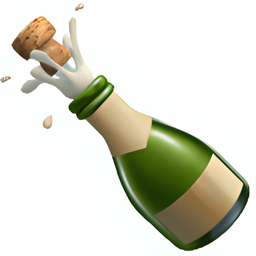
Name: bottle with popping cork
Emoji: 🍾
Group: Food & Drink
Sub-group: drink